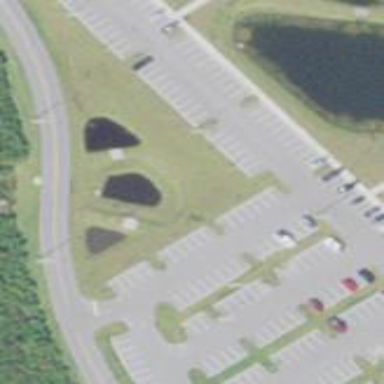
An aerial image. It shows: Parking area with asphalt surface.